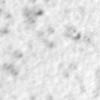
Label: no_change